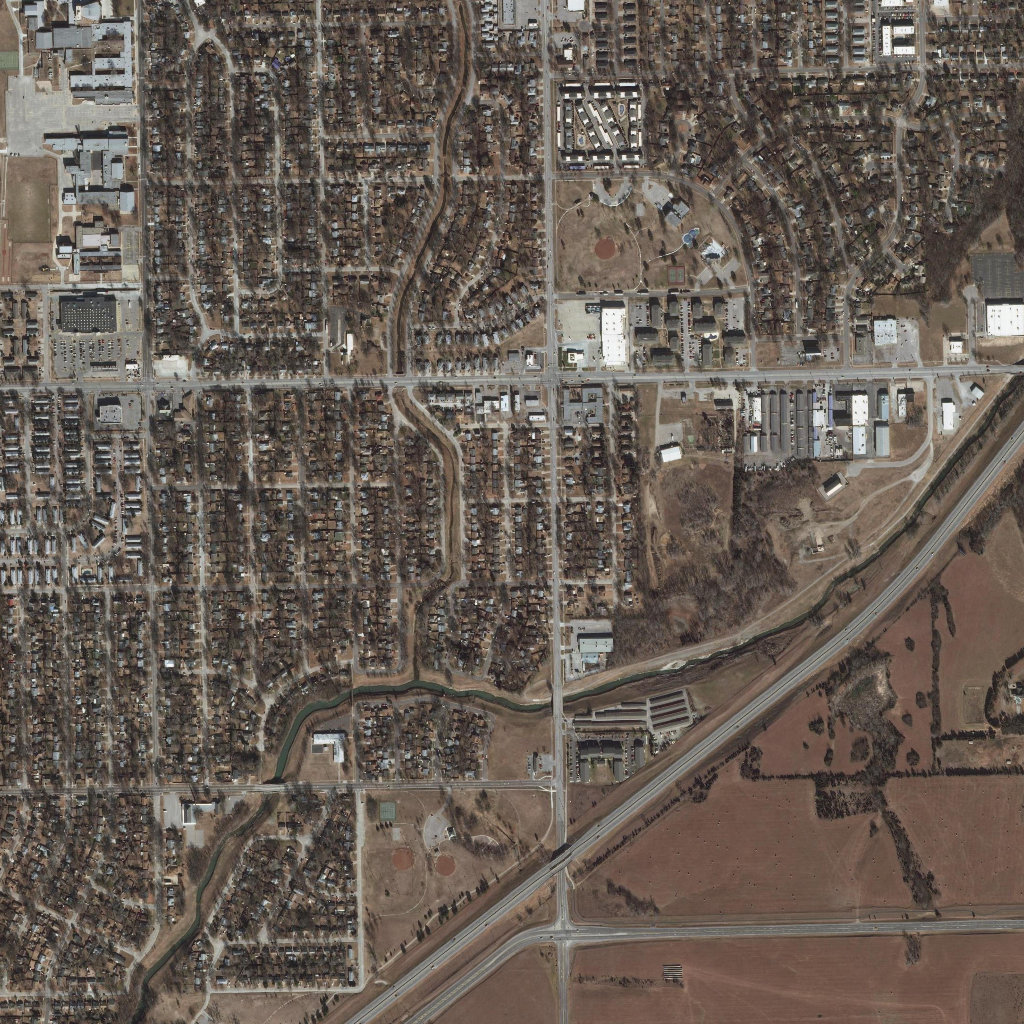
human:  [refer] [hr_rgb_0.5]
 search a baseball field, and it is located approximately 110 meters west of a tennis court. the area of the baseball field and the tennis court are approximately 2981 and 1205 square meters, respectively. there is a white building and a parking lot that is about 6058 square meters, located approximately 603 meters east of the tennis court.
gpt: <box>[[57, 23, 60, 26, 0]]</box>